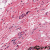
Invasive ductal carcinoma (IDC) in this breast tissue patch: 0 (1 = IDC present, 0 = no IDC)